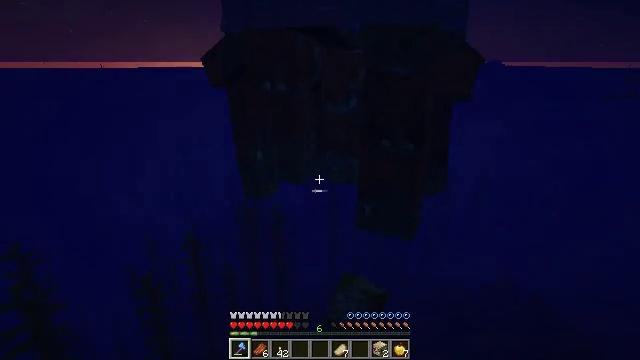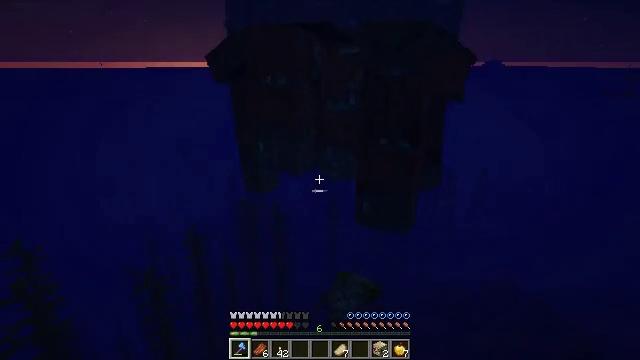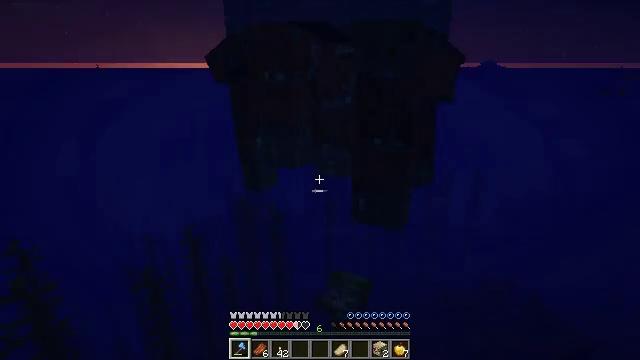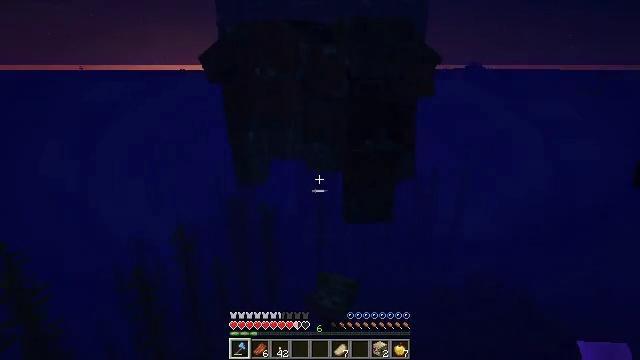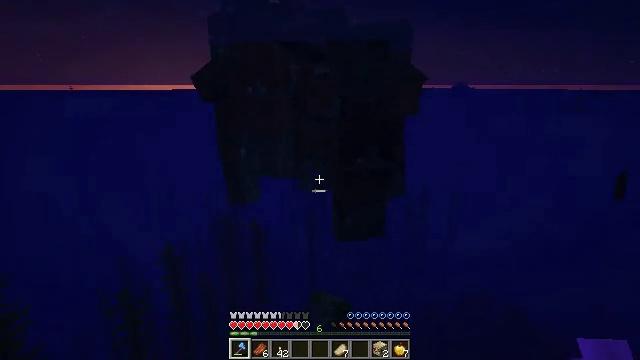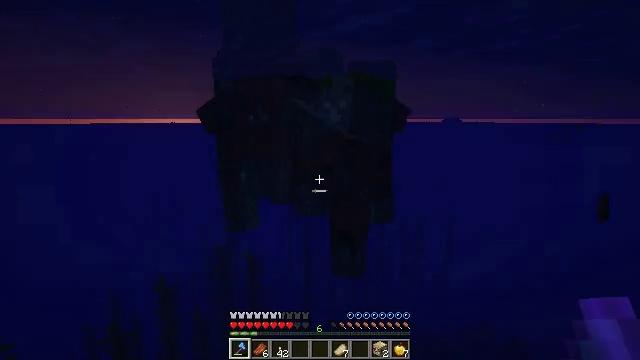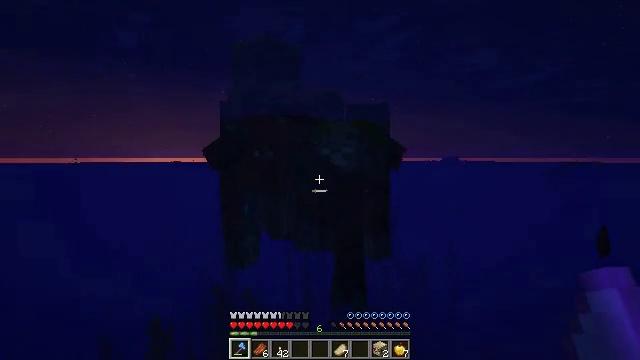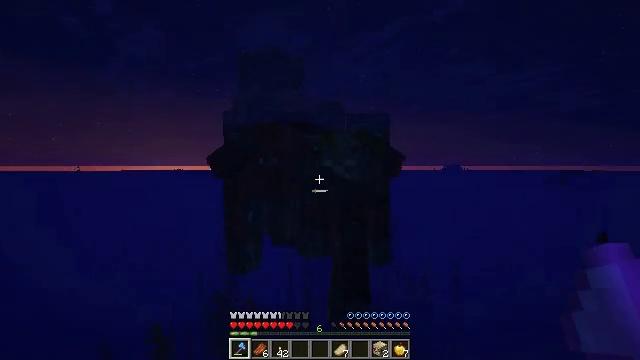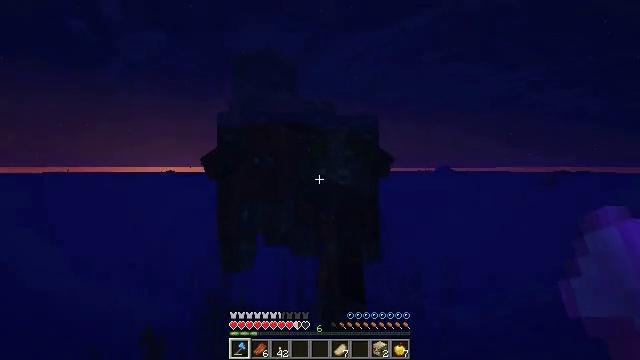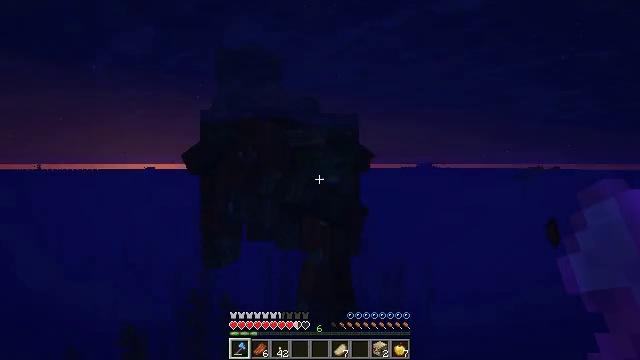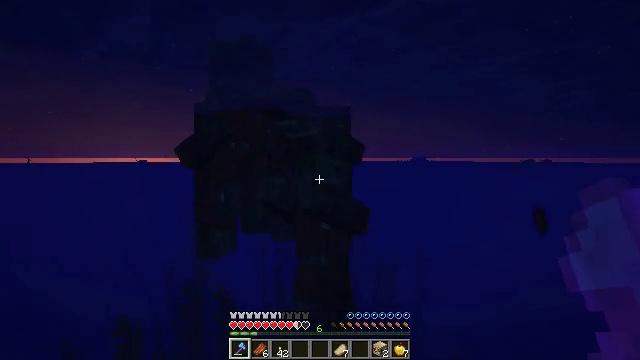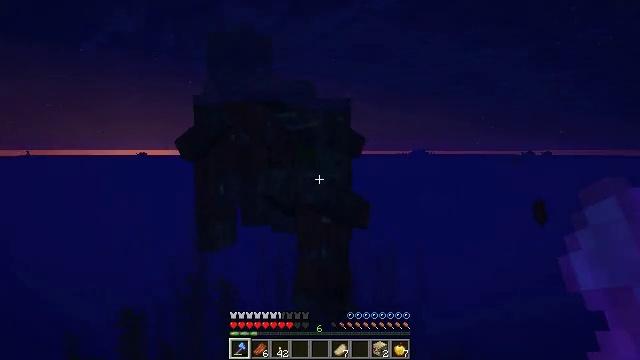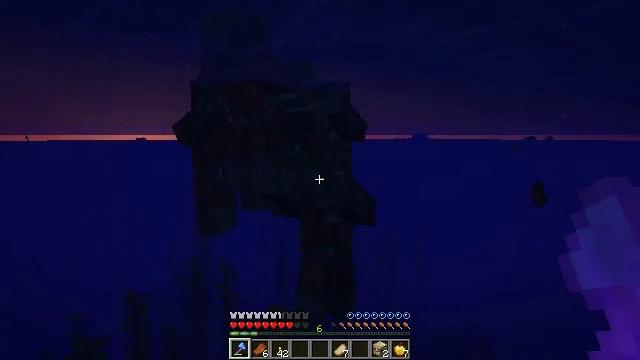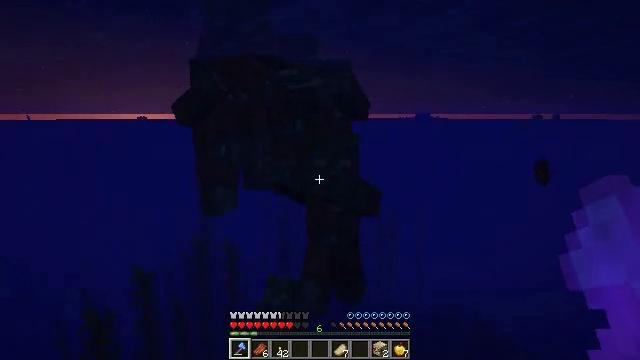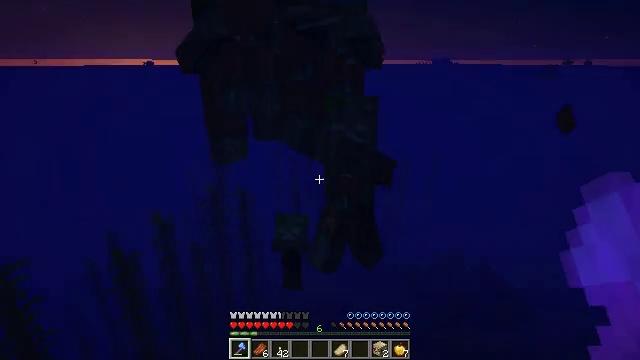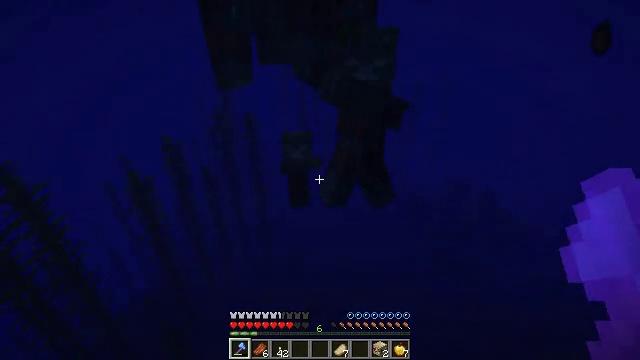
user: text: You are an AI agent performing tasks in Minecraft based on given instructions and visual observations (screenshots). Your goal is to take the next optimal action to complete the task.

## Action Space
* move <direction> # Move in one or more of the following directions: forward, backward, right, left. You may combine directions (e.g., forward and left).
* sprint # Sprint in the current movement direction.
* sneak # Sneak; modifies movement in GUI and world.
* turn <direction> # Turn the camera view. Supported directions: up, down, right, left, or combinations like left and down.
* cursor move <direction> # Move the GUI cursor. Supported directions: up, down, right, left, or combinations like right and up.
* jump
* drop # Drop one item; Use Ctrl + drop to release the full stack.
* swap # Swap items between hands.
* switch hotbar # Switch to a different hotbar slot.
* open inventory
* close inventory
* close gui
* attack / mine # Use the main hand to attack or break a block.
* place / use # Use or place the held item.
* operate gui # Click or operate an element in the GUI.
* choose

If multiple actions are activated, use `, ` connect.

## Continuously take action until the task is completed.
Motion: motion action
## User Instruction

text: Eliminate the undead.
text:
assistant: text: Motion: move back
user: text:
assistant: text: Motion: move back
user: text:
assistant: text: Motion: move back, turn right
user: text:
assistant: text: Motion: move back, turn right and up
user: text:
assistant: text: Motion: move back, turn up
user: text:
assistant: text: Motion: move back, turn up
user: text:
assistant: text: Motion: move back, turn up
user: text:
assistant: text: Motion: turn right
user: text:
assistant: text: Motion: turn right
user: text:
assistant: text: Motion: move forward, turn right and down
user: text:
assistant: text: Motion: move forward, turn down
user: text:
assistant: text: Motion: move forward, turn down
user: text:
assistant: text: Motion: move forward, turn down
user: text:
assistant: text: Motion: turn left and down
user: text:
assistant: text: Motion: move back, turn left and down
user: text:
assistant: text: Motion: move back, turn left and down
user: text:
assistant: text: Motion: move back, turn left and down
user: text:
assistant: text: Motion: move back, turn down
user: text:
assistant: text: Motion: move back
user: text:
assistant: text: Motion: move back
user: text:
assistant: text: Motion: move back, turn up
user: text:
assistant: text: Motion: turn right and up
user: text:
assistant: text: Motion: turn right and up
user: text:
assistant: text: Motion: turn right and up
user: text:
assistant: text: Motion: move forward
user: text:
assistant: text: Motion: move forward, turn right
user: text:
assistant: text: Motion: move forward, turn right and down
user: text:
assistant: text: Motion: move forward, turn right and down
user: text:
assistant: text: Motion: move forward, turn down
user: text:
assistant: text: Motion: move forward